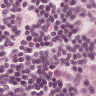
Metastatic tissue present: yes